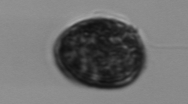
Label: Prorocentrum